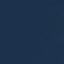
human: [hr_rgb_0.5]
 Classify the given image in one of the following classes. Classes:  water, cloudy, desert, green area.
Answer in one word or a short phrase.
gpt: water